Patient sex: M
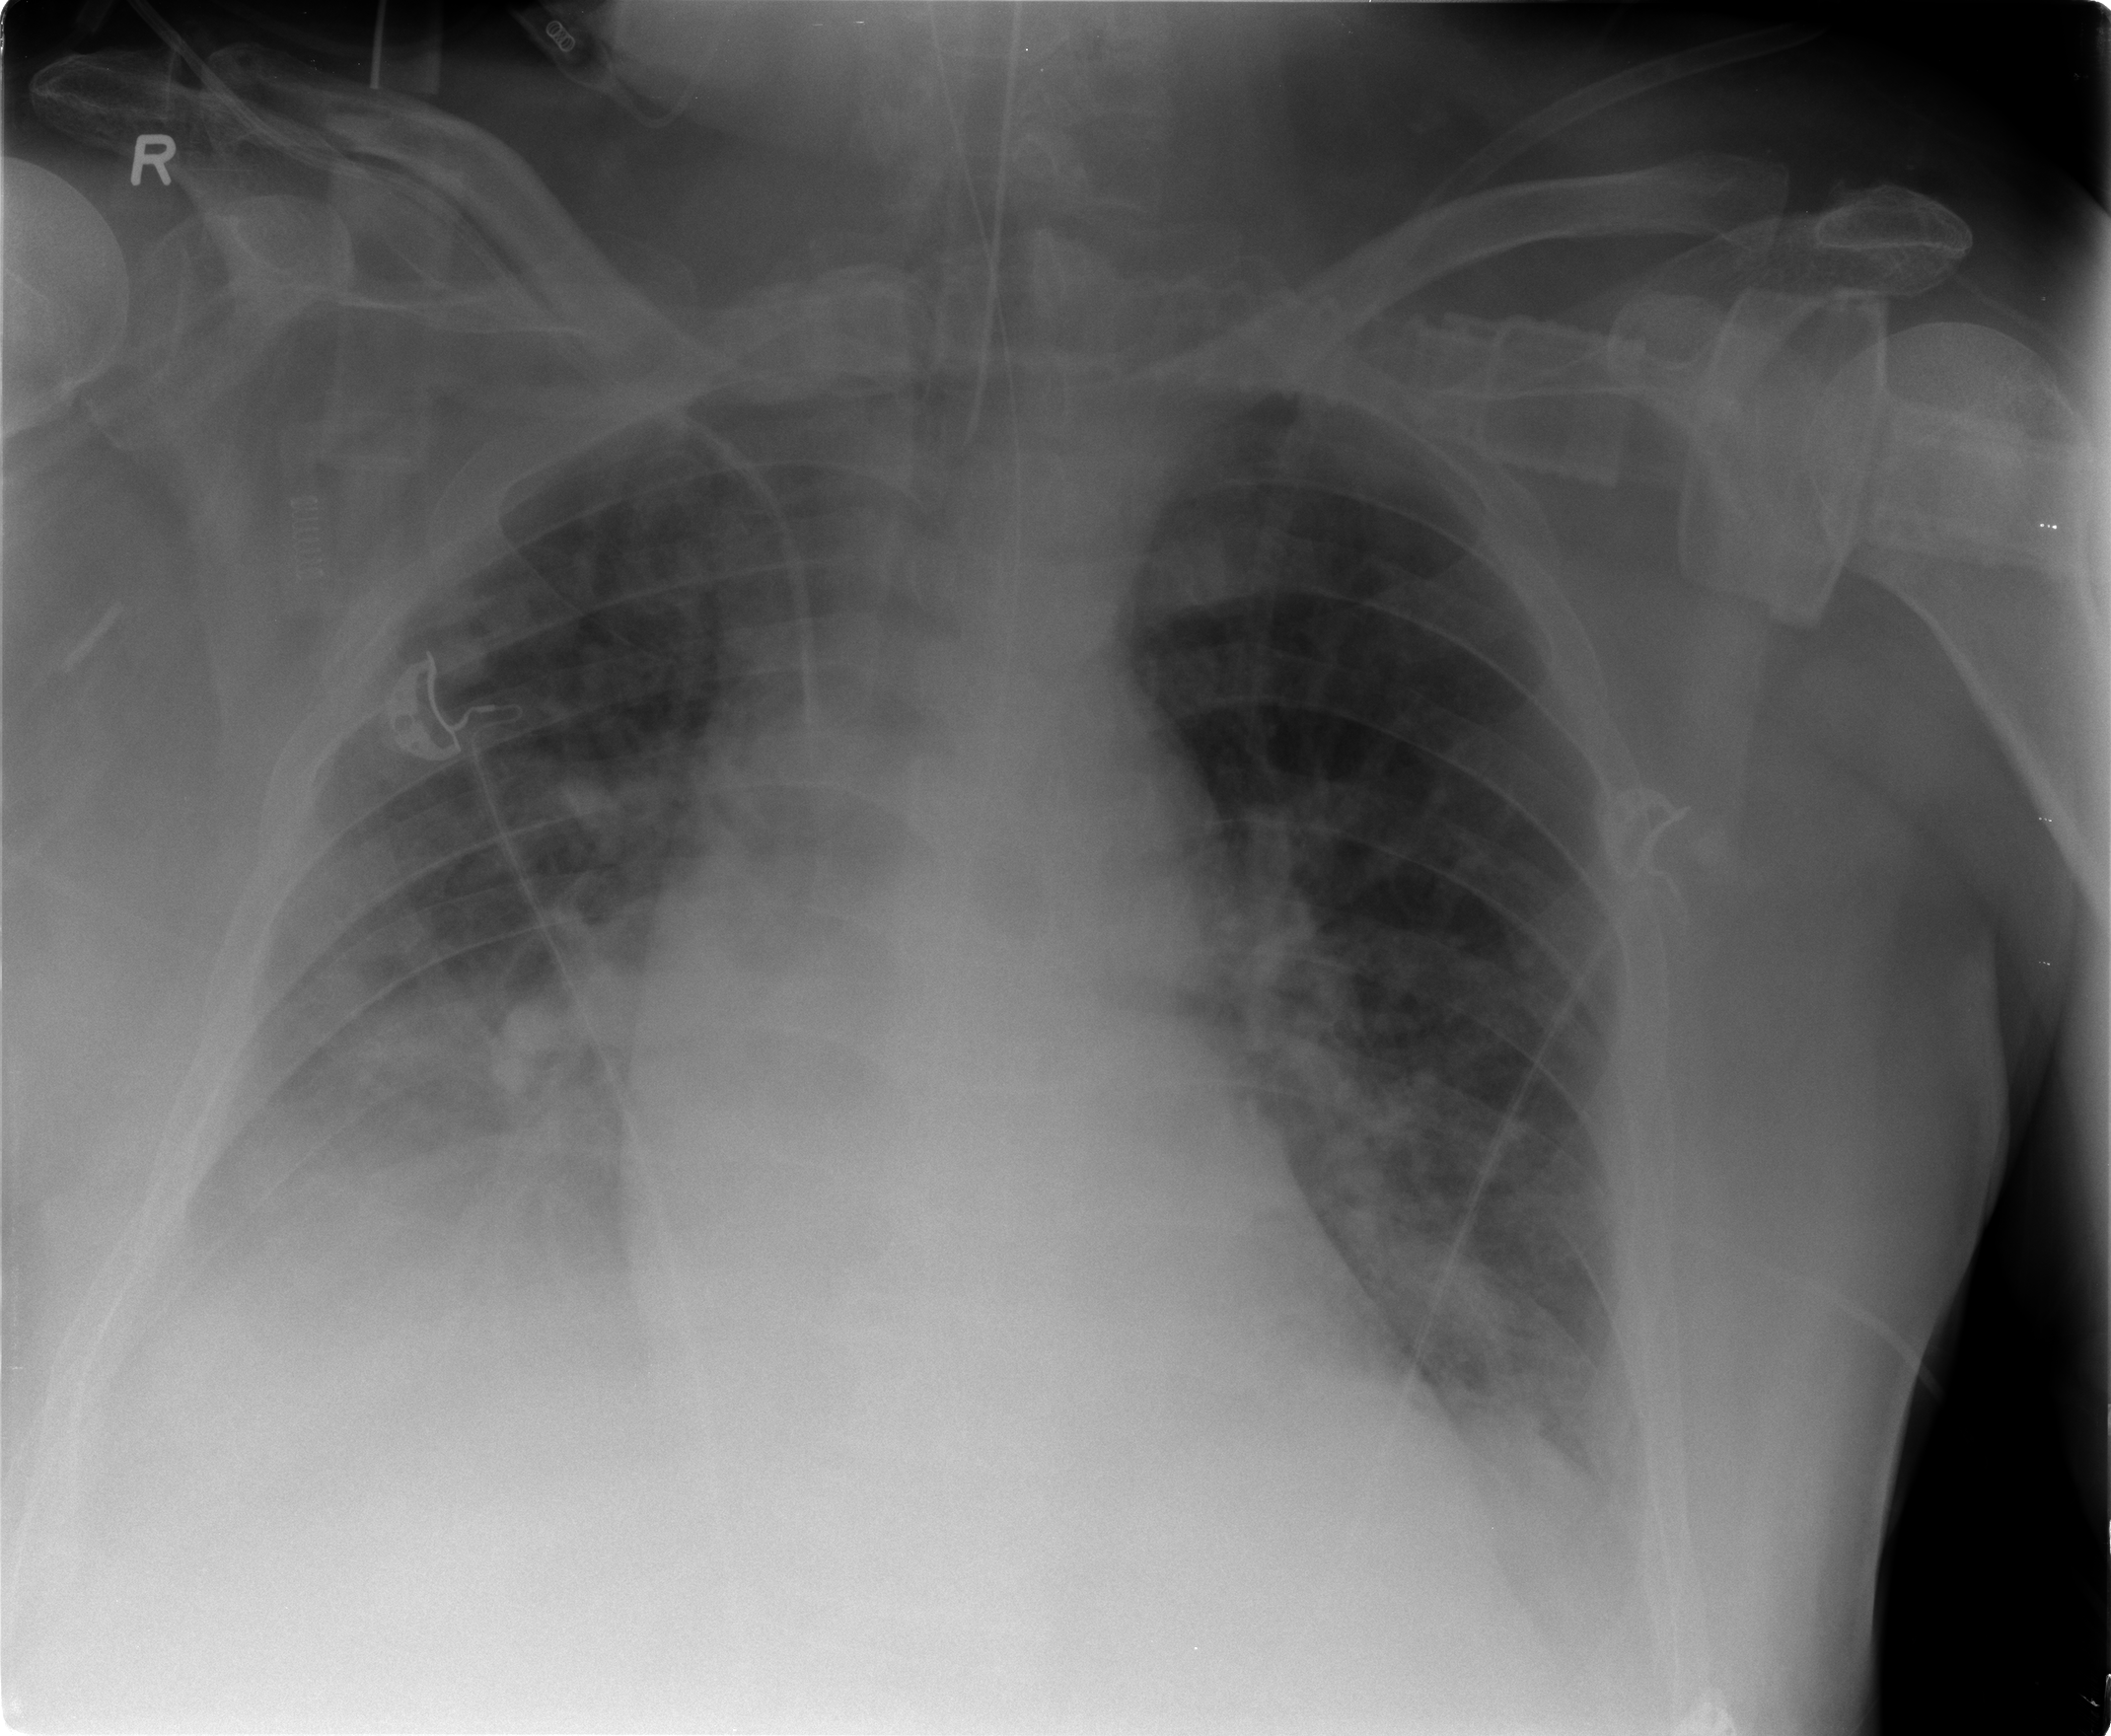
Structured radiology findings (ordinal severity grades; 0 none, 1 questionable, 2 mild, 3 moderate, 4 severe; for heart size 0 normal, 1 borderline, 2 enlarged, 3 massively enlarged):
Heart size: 0
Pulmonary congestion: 2
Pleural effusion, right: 2
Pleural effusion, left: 2
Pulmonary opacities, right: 3
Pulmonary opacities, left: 2
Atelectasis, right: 2
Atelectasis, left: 2